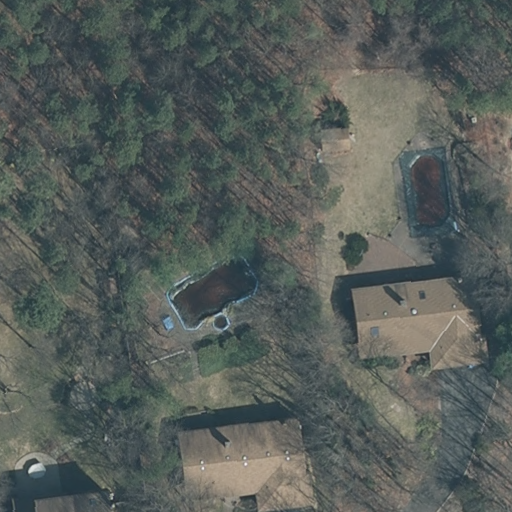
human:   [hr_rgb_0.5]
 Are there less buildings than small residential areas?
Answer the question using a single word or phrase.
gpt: no

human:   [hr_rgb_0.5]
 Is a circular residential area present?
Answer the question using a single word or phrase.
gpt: no

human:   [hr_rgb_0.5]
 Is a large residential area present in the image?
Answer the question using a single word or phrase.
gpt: yes

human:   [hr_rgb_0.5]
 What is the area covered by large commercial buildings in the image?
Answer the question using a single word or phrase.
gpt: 0m2

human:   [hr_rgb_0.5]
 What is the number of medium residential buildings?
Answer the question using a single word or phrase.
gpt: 3

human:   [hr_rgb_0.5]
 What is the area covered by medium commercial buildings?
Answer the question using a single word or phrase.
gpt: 0m2

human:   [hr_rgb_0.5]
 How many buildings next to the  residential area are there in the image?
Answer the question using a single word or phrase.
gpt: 4

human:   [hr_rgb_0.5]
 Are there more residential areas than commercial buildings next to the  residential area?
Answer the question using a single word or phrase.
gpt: yes

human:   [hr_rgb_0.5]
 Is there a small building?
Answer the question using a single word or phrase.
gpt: yes

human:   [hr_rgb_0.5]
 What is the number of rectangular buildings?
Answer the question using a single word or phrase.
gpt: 4

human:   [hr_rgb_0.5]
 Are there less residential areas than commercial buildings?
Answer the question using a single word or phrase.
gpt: no

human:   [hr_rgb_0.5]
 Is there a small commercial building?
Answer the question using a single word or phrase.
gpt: no

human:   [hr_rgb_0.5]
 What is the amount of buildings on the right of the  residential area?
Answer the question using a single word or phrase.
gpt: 4

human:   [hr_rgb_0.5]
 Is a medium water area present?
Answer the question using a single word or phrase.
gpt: no

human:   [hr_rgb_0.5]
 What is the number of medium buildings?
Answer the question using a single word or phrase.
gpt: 3

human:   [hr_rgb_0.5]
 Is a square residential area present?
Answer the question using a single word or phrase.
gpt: no

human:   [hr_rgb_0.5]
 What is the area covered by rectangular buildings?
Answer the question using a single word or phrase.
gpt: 1038m2

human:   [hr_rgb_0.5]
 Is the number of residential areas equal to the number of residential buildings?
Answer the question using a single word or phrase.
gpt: no

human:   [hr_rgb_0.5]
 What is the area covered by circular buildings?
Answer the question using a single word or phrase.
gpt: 0m2

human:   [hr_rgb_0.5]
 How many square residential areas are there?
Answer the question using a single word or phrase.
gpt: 0

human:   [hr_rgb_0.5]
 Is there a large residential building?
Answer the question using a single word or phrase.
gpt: no

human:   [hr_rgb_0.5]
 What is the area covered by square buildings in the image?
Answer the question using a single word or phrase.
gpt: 0m2

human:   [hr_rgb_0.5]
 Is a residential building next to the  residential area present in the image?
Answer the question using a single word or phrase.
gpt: yes

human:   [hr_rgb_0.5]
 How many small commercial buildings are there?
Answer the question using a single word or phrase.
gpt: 0

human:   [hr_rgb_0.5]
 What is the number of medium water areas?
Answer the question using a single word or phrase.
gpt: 0

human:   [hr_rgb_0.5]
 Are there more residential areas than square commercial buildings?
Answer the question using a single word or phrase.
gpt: yes

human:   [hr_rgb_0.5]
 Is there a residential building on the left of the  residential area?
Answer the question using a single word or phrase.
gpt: no

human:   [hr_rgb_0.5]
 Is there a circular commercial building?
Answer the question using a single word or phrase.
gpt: no

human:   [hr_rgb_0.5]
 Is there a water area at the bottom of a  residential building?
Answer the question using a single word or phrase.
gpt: no

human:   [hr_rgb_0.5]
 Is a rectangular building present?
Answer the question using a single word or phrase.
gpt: yes

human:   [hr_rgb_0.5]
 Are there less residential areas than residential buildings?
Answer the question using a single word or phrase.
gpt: yes

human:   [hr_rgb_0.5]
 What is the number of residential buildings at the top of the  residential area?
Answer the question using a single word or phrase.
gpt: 0

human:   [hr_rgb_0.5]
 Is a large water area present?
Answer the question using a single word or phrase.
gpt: no

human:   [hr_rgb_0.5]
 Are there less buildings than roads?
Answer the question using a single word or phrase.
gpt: no

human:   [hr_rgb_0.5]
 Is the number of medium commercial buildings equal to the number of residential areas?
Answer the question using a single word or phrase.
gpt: no

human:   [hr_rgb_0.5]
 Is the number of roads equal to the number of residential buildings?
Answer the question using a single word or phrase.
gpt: no